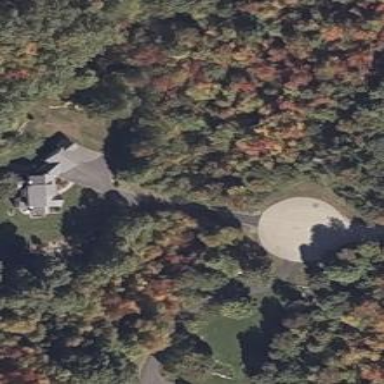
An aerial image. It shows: Driveway leading to service road.